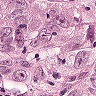
Metastatic tissue present: yes